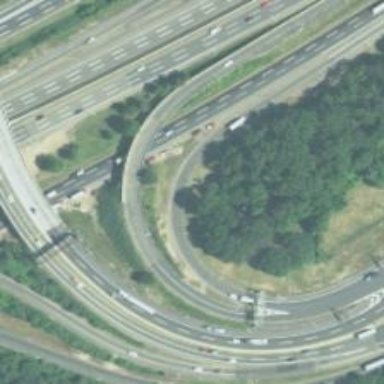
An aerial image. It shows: Interchange linking to motorway.